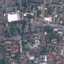
Land use / land cover: Residential